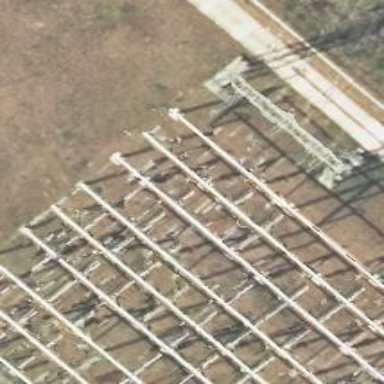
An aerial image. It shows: Power line with 3 cables. The line type is busbar.